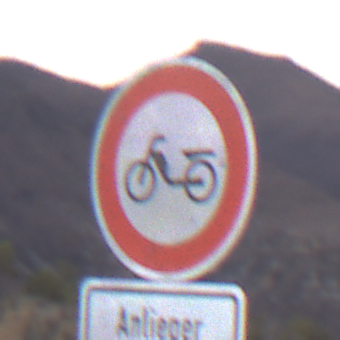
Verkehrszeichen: VerbotMofas
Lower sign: PersonengruppenFrei2
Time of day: Dusk
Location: Outdoor (Nature)
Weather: Clear
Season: NotSpecified
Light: Natural